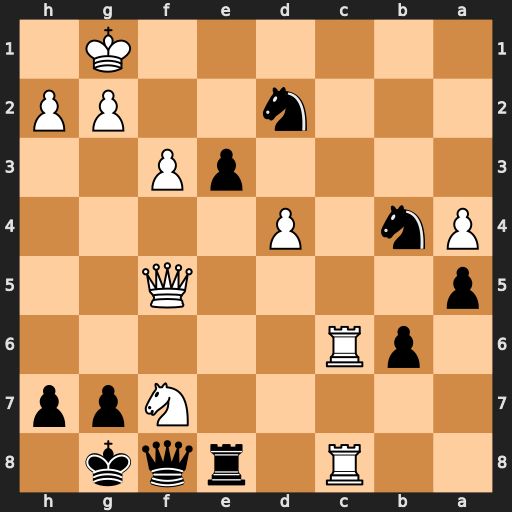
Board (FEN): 2R1rqk1/5Npp/1pR5/p4Q2/Pn1P4/4pP2/3n2PP/6K1
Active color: b
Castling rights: -
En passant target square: -
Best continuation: Nxc6 Rxe8 Qxe8